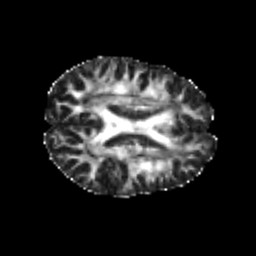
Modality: FA
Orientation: axial
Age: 25
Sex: female
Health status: healthy
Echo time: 0.074 s